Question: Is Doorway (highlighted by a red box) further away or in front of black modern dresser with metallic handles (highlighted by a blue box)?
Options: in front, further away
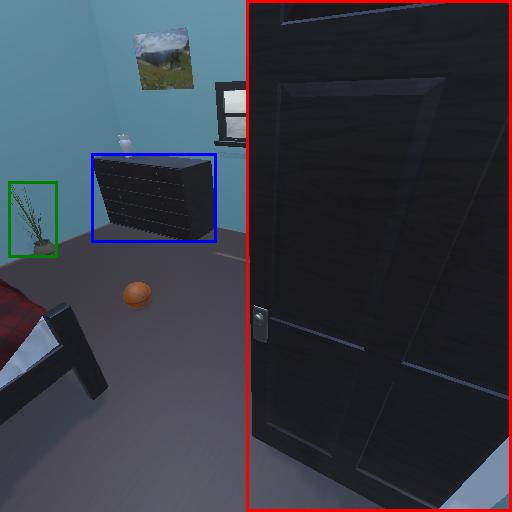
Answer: in front